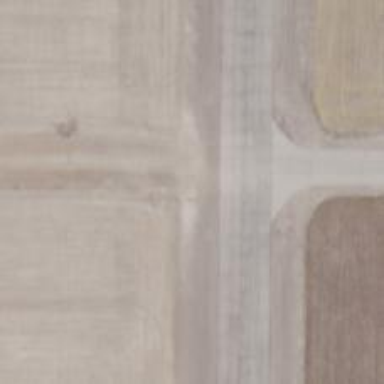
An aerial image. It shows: Asphalt runway at the airport.